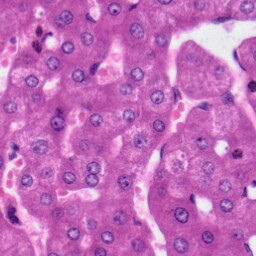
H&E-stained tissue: Liver